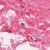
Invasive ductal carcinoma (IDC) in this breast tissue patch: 0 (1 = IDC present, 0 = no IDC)